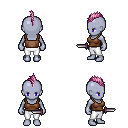
a pixel art fantasy rpg character, female body template, dark elf, purple skin, brown pirate shirt, white pants, pink mohawk hairstyle, dagger, four views (front, back, left, right), 2x2 character sprite sheet, small pixel art, hard edges, no anti-aliasing